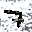
Label: 7